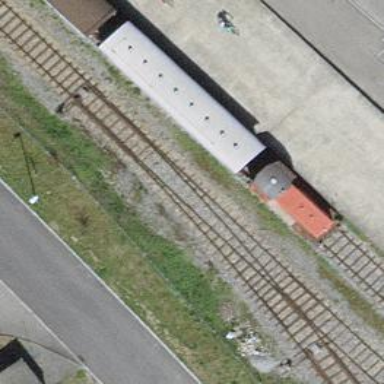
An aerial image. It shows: Railway switch.